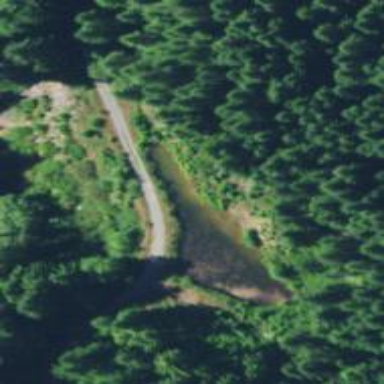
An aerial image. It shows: Culvert tunnel.